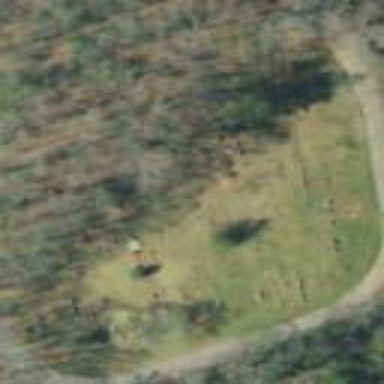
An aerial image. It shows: Cemetery.